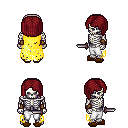
a pixel art fantasy rpg character, male body template, skeleton, yellow tattered cape, white pants, brunette pageboy hairstyle, leather bracers, brown slippers, dagger, four views (front, back, left, right), 2x2 character sprite sheet, small pixel art, hard edges, no anti-aliasing